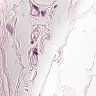
Metastatic tissue present: no